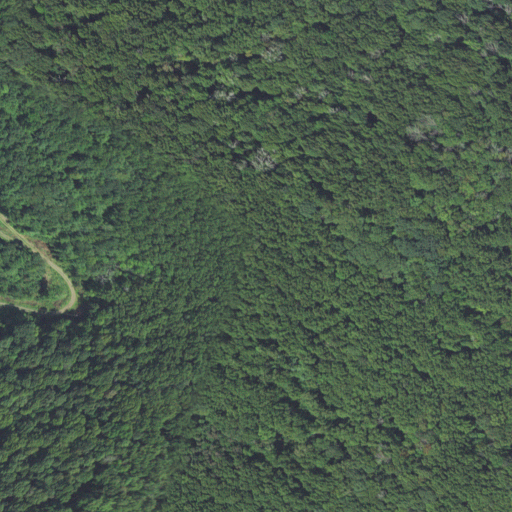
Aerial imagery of gap in North Carolina named Tolley Gap containing only deciduous forest